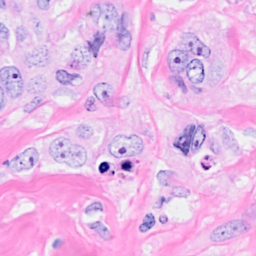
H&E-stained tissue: Breast